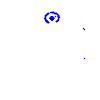
Particle: pion